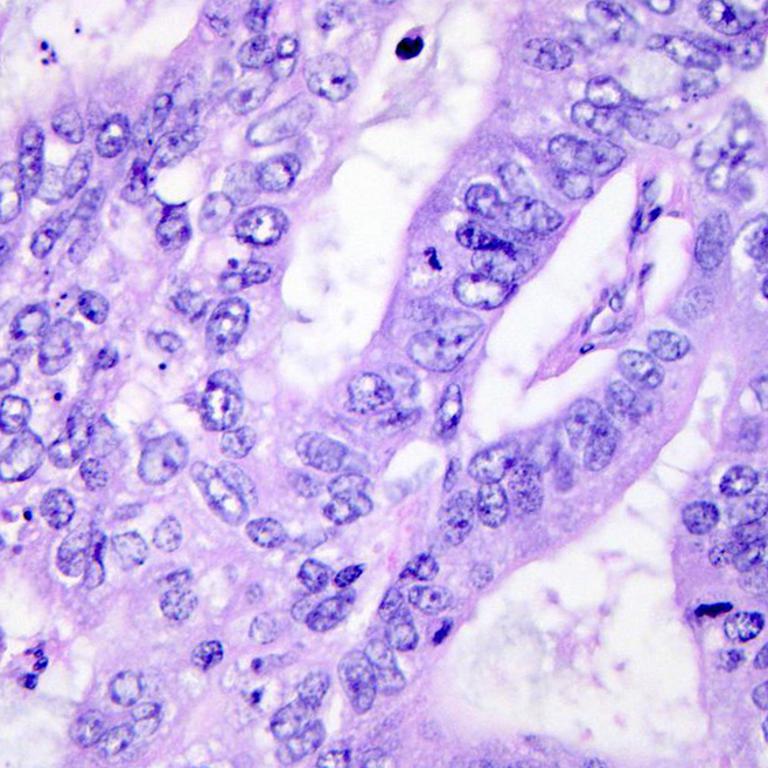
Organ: colon
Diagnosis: adenocarcinomas